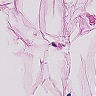
Metastatic tissue present: no